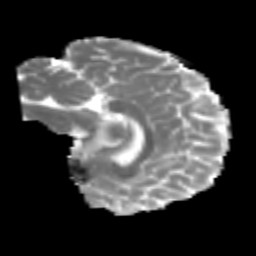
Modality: MD
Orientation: sagittal
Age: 23
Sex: male
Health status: healthy